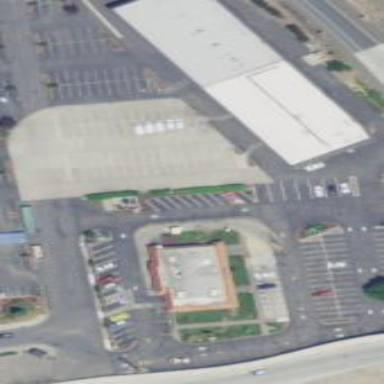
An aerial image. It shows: Retail area.